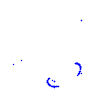
Particle: kaon